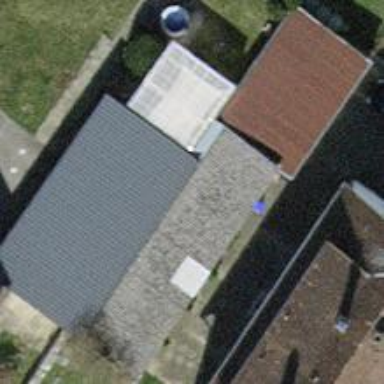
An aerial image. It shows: Garage.